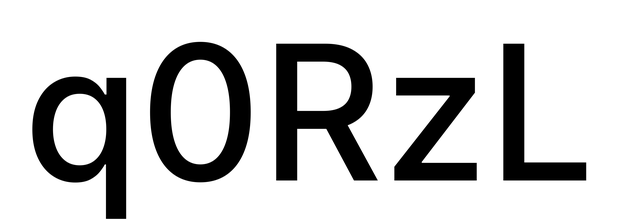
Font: Inter_Medium